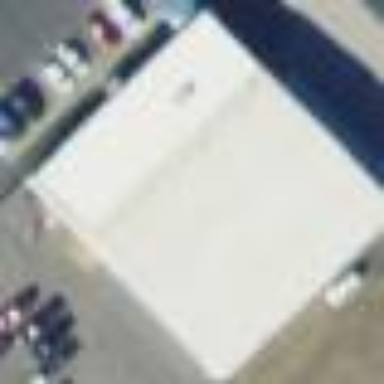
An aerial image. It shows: Hangar at the airport.